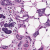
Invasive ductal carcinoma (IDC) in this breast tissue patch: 0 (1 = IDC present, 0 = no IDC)